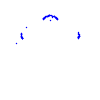
Particle: pion